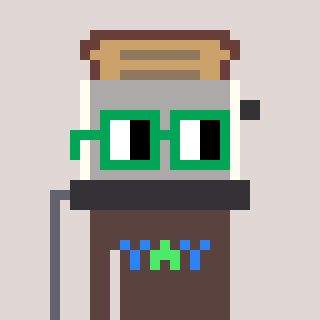
a pixel art character with square green glasses, a toaster-shaped head and a darkbrown-colored body on a warm background